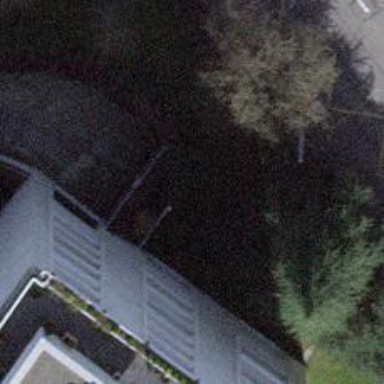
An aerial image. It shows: Driveway tunnel that serves as roadway.